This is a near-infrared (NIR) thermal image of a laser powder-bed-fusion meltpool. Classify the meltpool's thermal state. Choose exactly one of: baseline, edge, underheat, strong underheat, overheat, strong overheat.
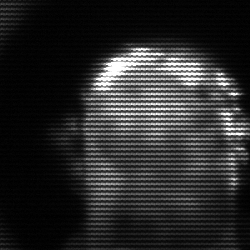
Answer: baseline